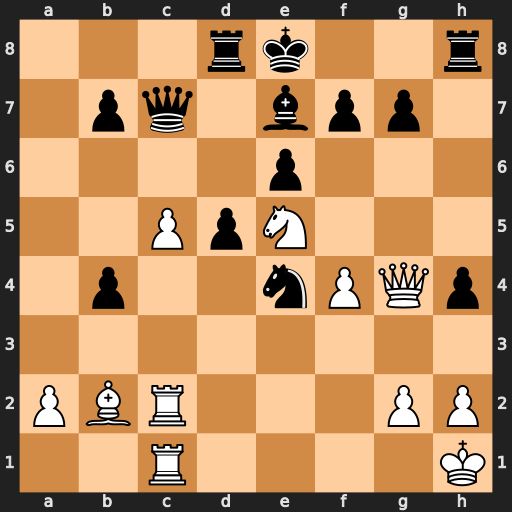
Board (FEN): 3rk2r/1pq1bpp1/4p3/2PpN3/1p2nPQp/8/PBR3PP/2R4K
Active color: w
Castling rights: k
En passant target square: -
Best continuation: Nxf7 Kxf7 Qxg7+